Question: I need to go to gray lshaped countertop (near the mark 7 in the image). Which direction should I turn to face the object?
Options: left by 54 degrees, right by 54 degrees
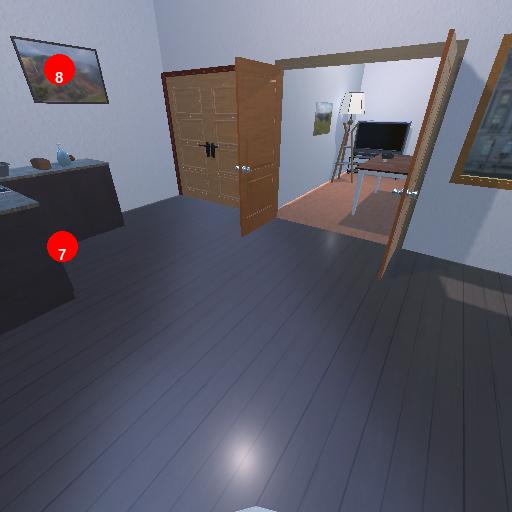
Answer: left by 54 degrees